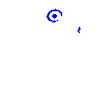
Particle: electron